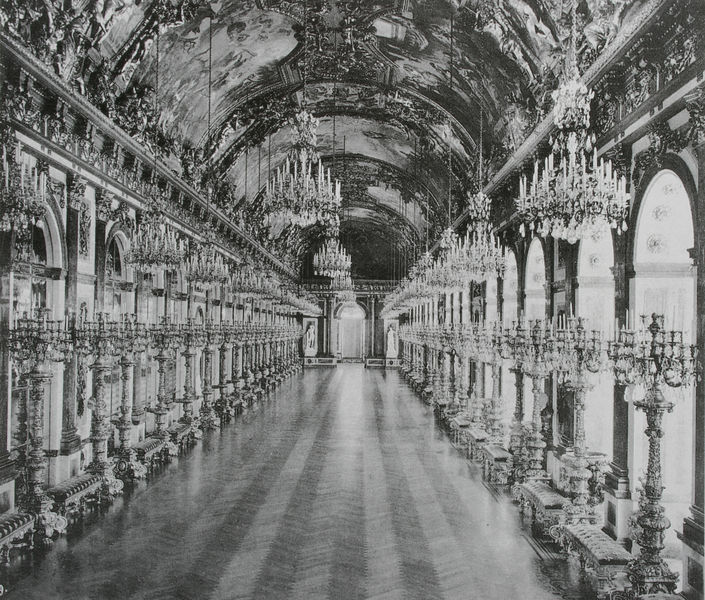
Titel: Die Spiegelgalerie von Schloss Herrenschiemsee
Künstler: Georg Dollmann
Standort: Herrenchiemsee
Institution: Schloss Herrenchiemsee
Schlagwörter: gemälde, schatten, weiß, fenster, frankreich, grau, licht, raum, schmuck, schwarz, säulen, tür, zeichnung, zimmer, schloss, malerei, barock, lang, weit, spiegel, boden, gold, decke, relief, bilder, ansicht, bogen, parkett, tanzsaal, saal, kuppel, kaiser, könig, verzierung, kerzen, kronleuchter, leuchter, lüster, stuck, poliert, galerie, foto, fotografie, bögen, eingang, gang, burg, seil, groß, schwarzweiß, pracht, arkaden, bänke, portal, sessek, kerzenleuchter, gesims, kristall, fresken, repräsentation, deckengemälde, prunk, kandelaber, historisch, gewölbt, versailles, deckenmalerei, tonnengewölbe, versaille, fensterfront, spiegelt, sall, thronsaal, spiegelsaal, prunksaal, deckenbild, kuppelsaal, kronleuichter, kristallleuchter, spiegelgalerie, schwarz weiß foto, spiegelsaal herrenchiemsee, glasleuchter